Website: macys
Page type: billing-address
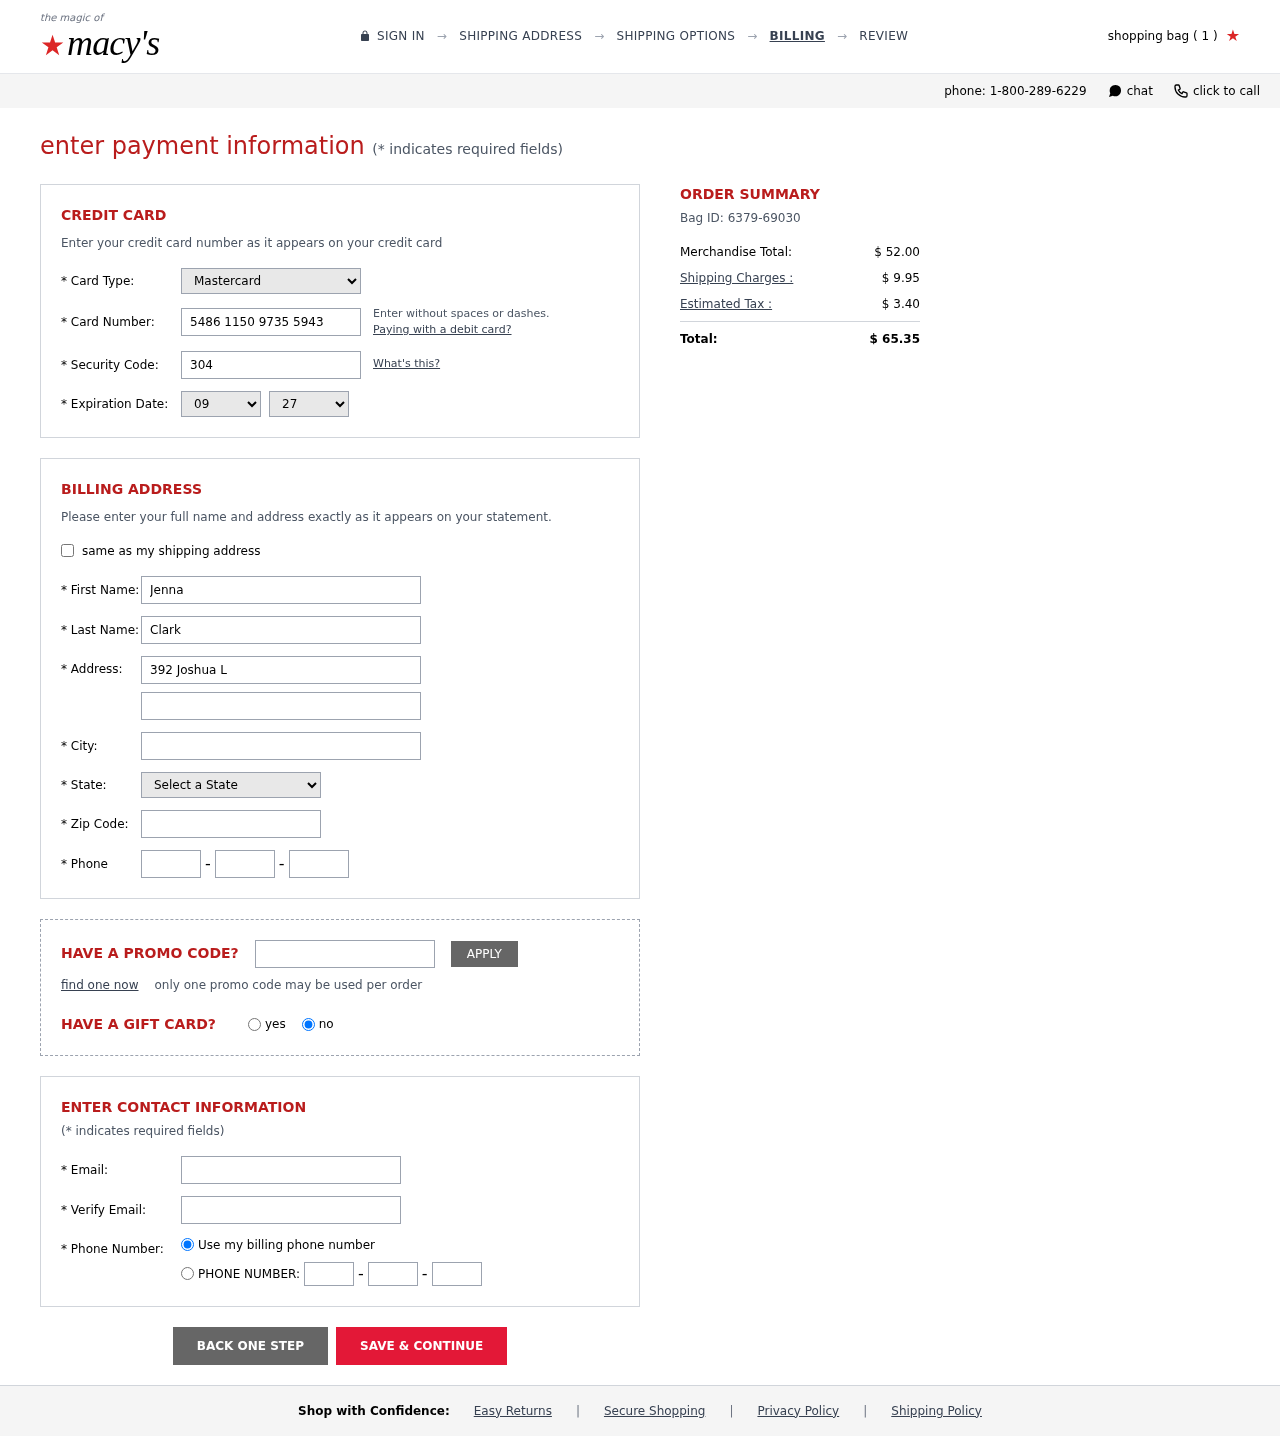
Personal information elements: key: PII_CARD_CVV
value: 304
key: PII_CARD_EXPIRY_MONTH
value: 09
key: PII_CARD_EXPIRY_YEAR
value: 27
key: PII_CARD_NUMBER
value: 5486 1150 9735 5943
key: PII_CARD_TYPE
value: Mastercard
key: PII_CITY
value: South Crystalport
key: PII_EMAIL
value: jenna_clark@yahoo.com
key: PII_FIRSTNAME
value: Jenna
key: PII_LASTNAME
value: Clark
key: PII_PHONE_AREA
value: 690
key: PII_PHONE_PREFIX
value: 376
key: PII_PHONE_SUFFIX
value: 9780
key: PII_POSTCODE
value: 42909
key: PII_STATE_ABBR
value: WV
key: PII_STREET
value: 392 Joshua Loaf Suite 984
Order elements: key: ORDER_NUM_ITEMS
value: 1
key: ORDER_ID
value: Bag ID: 6379-69030
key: ORDER_SUBTOTAL
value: $ 52.00
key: ORDER_SHIPPING_COST
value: $ 9.95
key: ORDER_TAX
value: $ 3.40
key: ORDER_TOTAL
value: $ 65.35